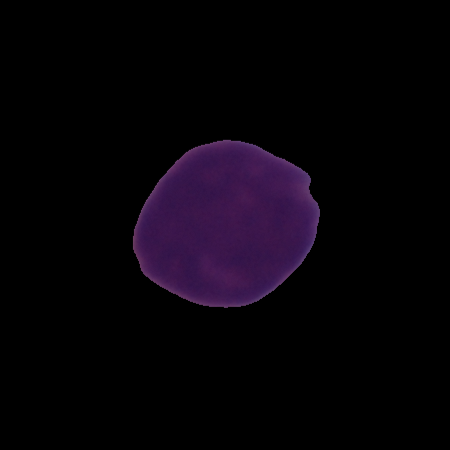
Label: cancer